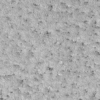
Label: not_dusty